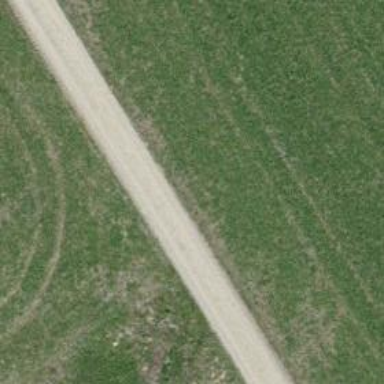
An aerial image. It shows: Agricultural track with grade2 surface.